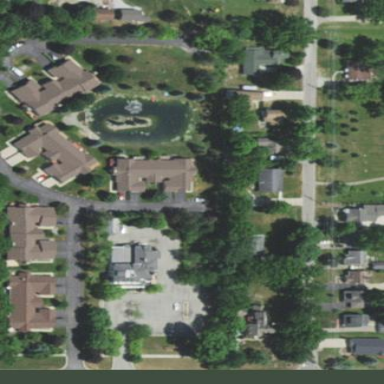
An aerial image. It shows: Condominium in residential area.